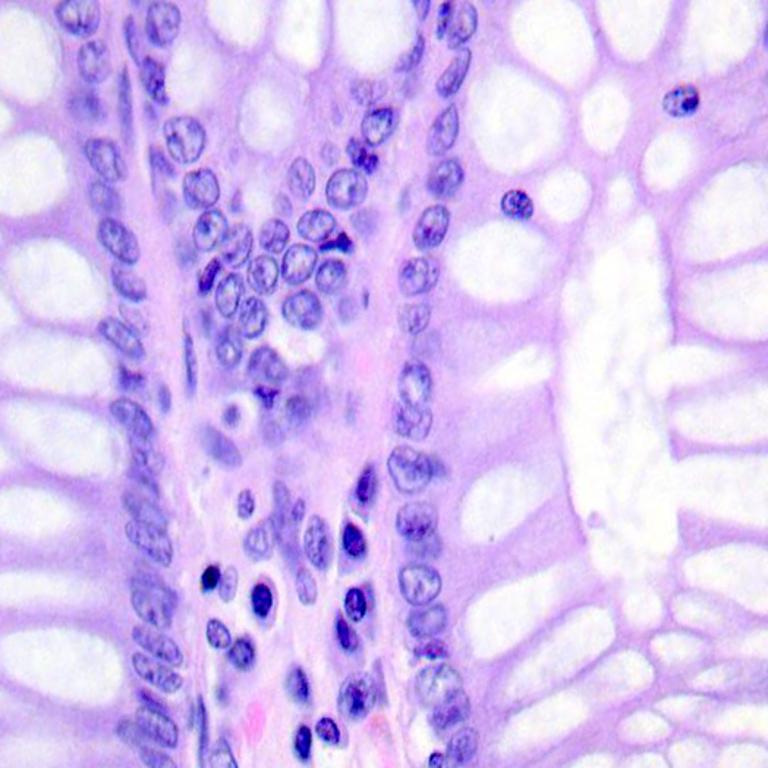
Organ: colon
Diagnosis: benign